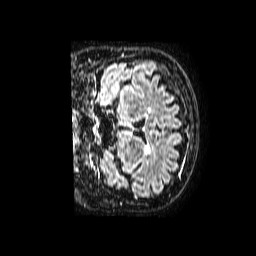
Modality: FLAIR
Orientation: coronal
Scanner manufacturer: philips
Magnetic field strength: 1.5 T
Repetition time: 8 s
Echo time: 0.3032 s